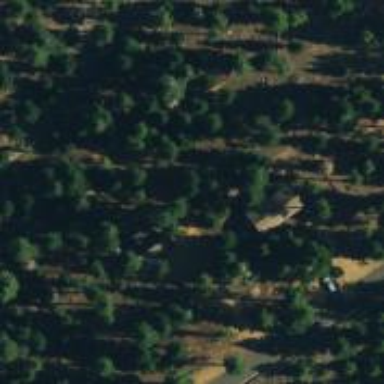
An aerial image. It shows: Evergreen woodland with needle-leaved trees.